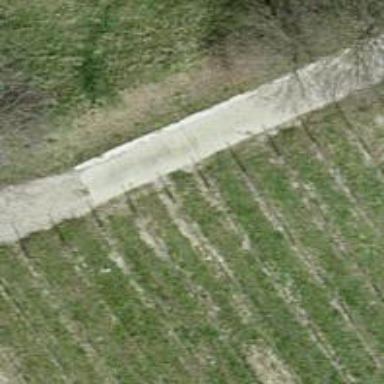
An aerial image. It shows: Well-maintained track road of grade 1.